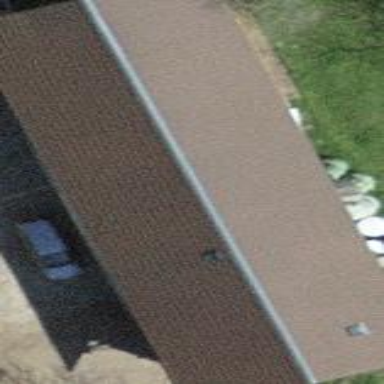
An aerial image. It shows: Shed.